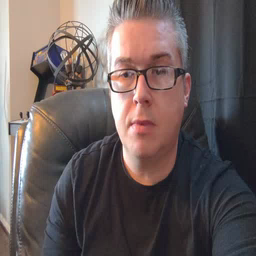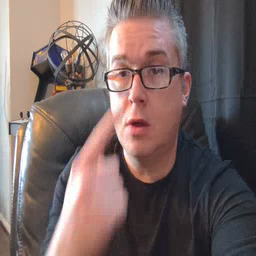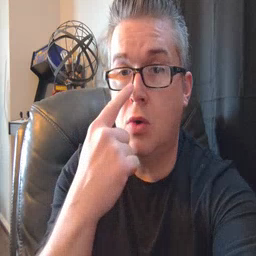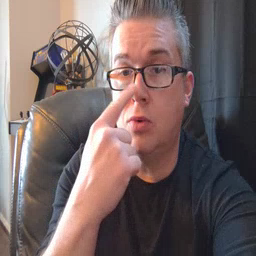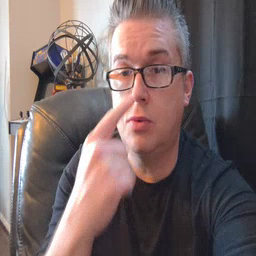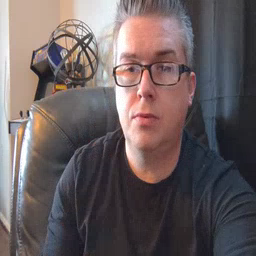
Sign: nose